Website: ulta-beauty
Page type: customer-info-address
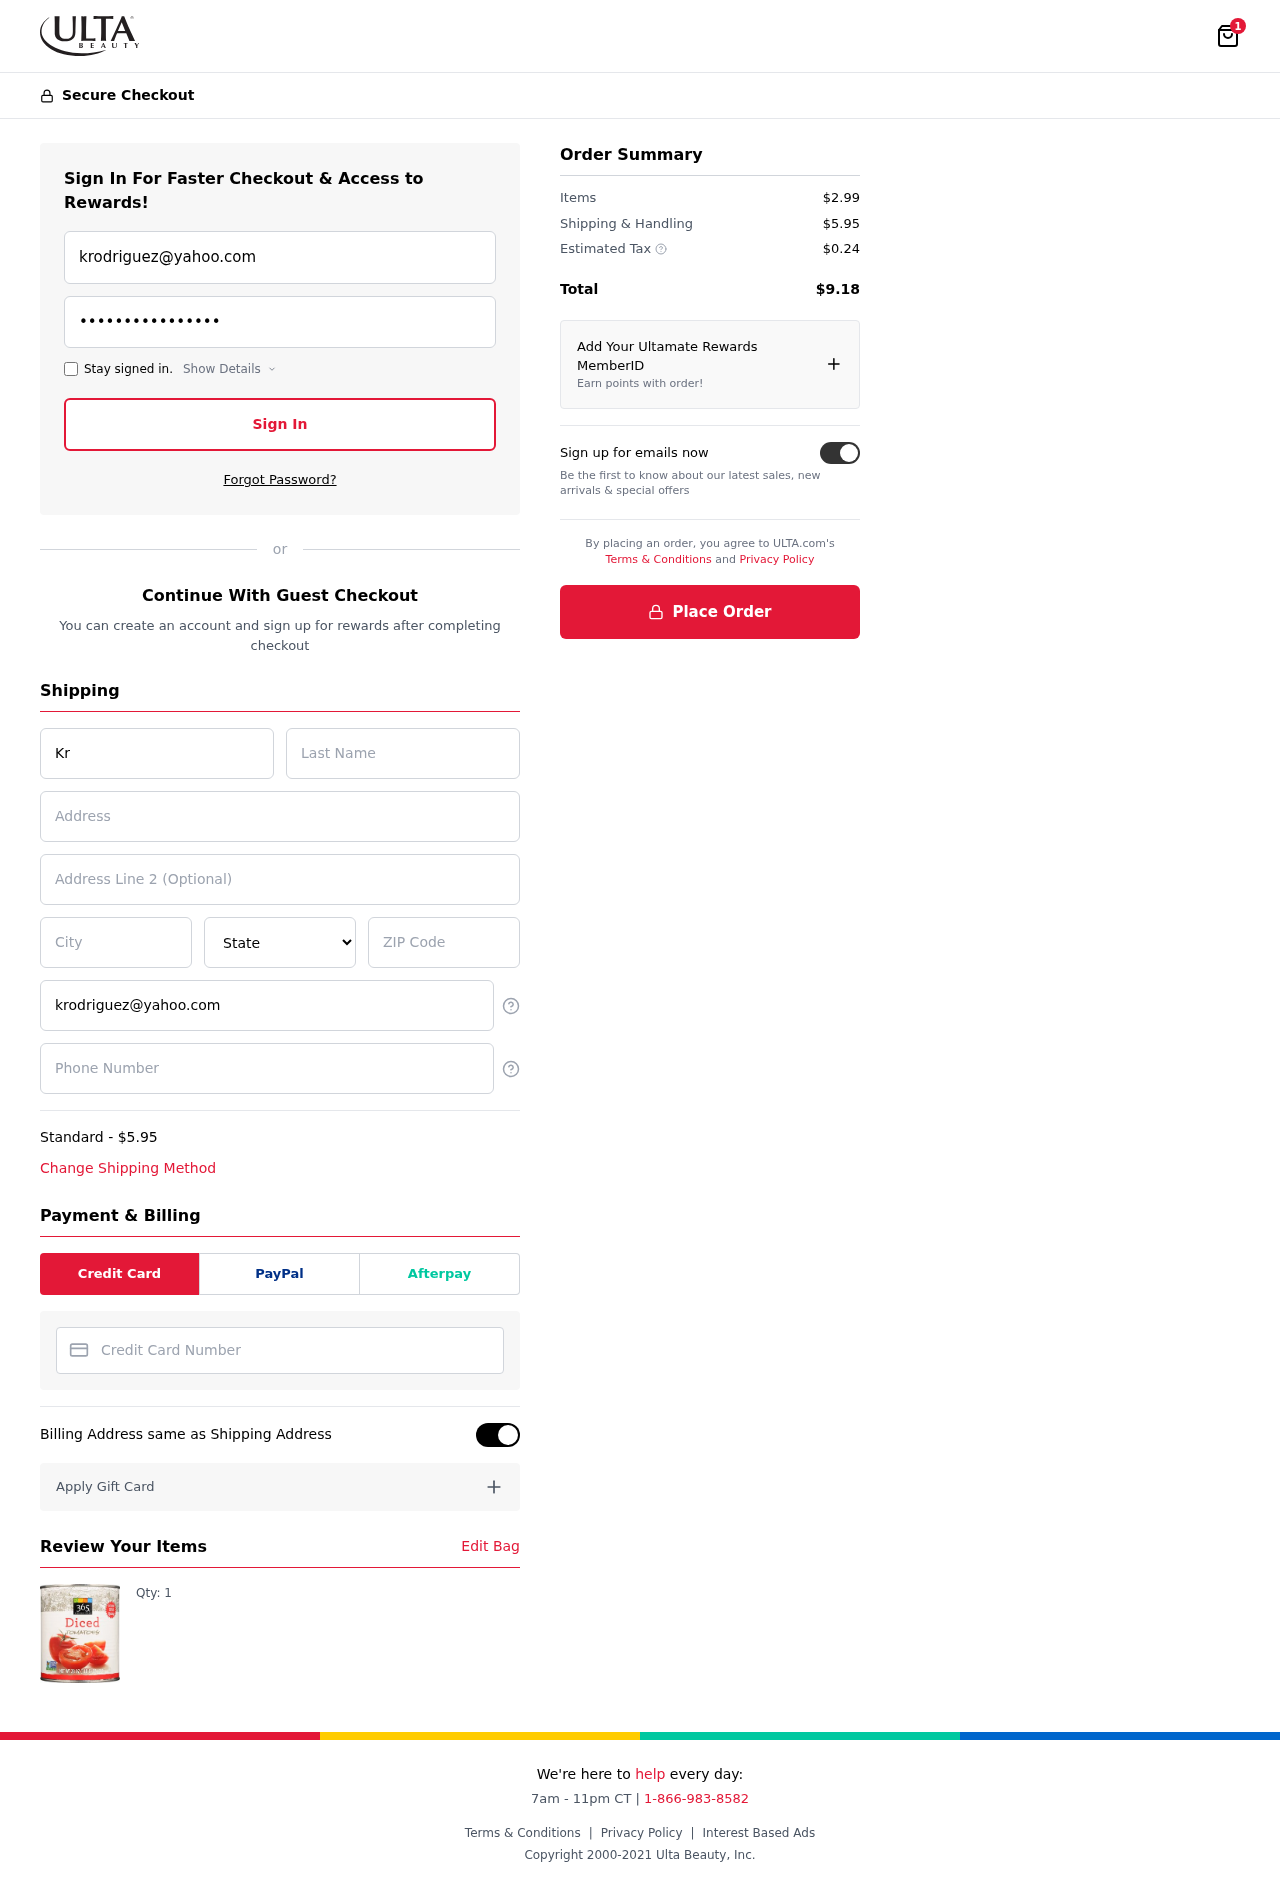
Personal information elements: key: PII_CARD_NUMBER
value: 4392 0624 4446 5312
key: PII_CITY
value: Lake Belindaport
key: PII_EMAIL
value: krodriguez@yahoo.com
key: PII_FIRSTNAME
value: Kristin
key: PII_LASTNAME
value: Rodriguez
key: PII_PHONE
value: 3646473406
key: PII_POSTCODE
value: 83231
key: PII_STATE
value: Montana
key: PII_STREET
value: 408 Hoffman Court Apt. 880
Product elements: key: PRODUCT1_QUANTITY
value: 1
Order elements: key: ORDER_NUM_ITEMS
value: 1
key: ORDER_SHIPPING_COST
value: $5.95
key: ORDER_ITEMS_TOTAL
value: $2.99
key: ORDER_SHIPPING_COST2
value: $5.95
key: ORDER_TAX
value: $0.24
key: ORDER_TOTAL
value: $9.18